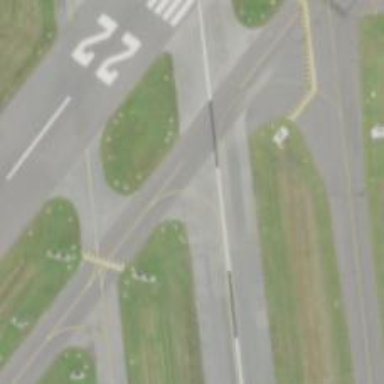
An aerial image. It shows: Image of taxiway at airport.